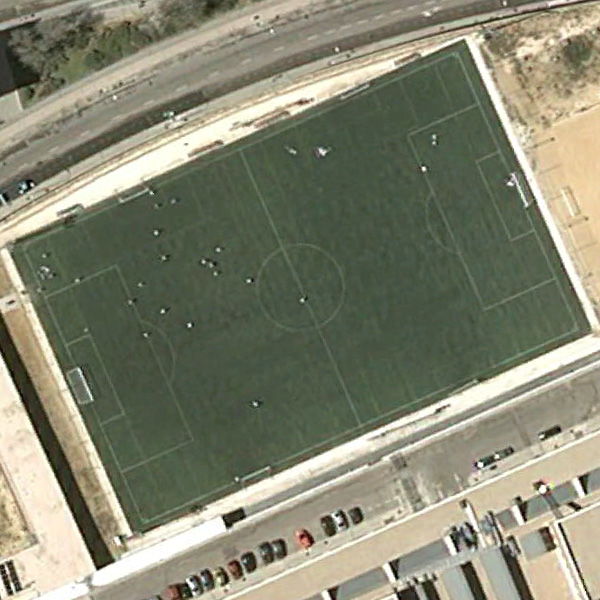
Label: Playground